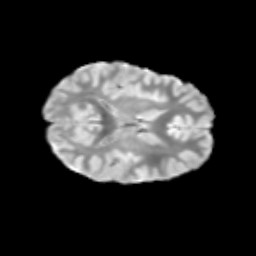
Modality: T2w
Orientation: axial
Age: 9
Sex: female
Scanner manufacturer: siemens
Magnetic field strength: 3 T
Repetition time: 3.8 s
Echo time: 0.07 s